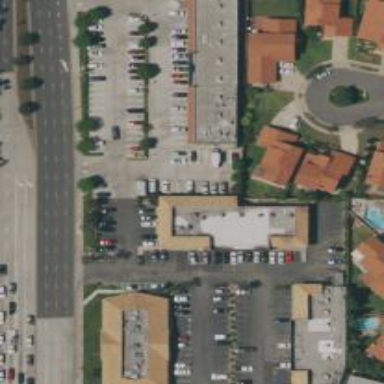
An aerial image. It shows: Healthcare clinic.